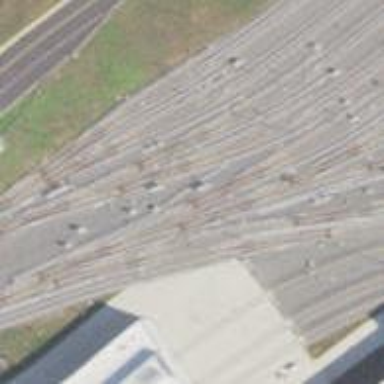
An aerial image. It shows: Electrified rail passing through service yard.